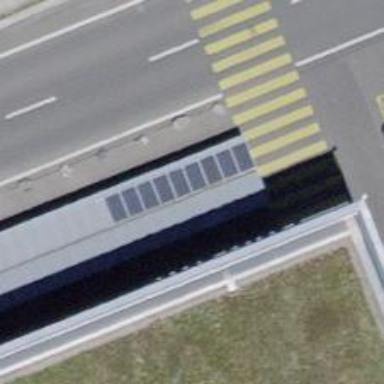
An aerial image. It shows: Charging station.